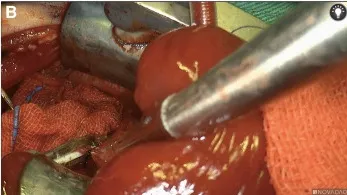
Surgical procedures. Divided the azygos vein with a 3-0 suture. In a position anterior to the trachea and posterior to the phrenic nerve, we opened the mediastinal pleura, freeing out the lower trachea.
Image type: endoscopy (gi_endoscopy)